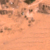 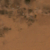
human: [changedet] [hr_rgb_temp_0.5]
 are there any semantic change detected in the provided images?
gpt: There is no difference.